Field crop: maize
Growth stage: 2
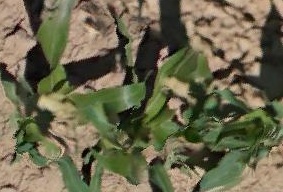
Species: maize